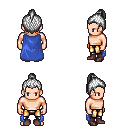
a pixel art fantasy rpg character, male body template, human, light skin, blue cape, gold greaves, white short topknot hairstyle, maroon shoes, four views (front, back, left, right), 2x2 character sprite sheet, small pixel art, hard edges, no anti-aliasing